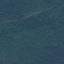
Label: Forest